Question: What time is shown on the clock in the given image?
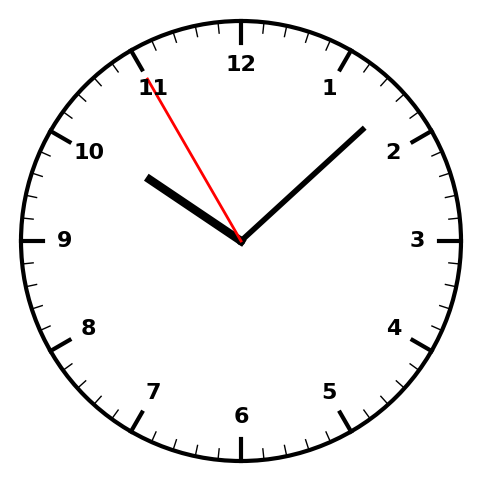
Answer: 10:07:55